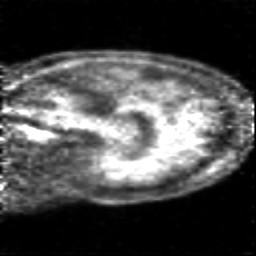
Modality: PET
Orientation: sagittal
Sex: male
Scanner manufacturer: siemens